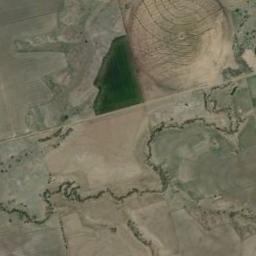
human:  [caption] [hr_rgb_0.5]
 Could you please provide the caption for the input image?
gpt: A khaki circular farmland is on the wasteland and a dark green farmlands beside .

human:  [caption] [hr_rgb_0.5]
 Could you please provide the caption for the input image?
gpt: There is a bare circle farmland in the bare land .

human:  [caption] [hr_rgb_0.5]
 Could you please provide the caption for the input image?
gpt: A tan circular farmland .

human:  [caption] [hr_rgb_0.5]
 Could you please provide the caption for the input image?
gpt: Most round fields are not entirely green .

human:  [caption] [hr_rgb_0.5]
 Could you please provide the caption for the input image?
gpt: A yellow circular farmland with a river and some wastelands beside .